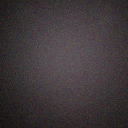
Screen state: off